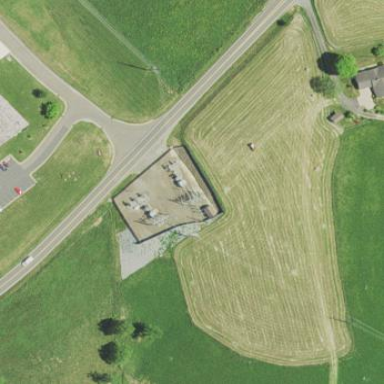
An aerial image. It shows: Distribution substation surrounded by wooden fence.